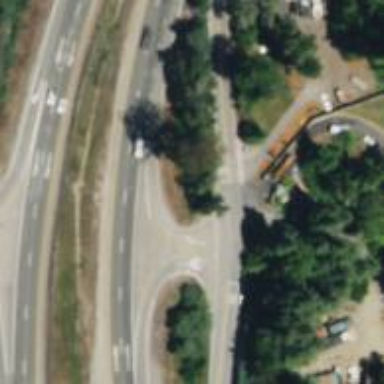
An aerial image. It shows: Asphalt trunk link road.